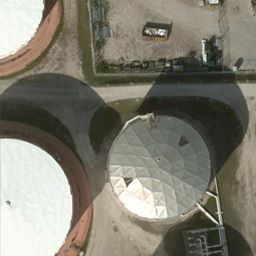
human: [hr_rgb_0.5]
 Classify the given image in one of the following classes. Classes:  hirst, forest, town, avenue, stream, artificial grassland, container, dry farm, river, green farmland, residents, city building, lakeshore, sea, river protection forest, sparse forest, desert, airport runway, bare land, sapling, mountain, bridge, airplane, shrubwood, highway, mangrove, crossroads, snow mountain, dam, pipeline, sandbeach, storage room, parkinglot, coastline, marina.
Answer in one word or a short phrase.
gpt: storage room